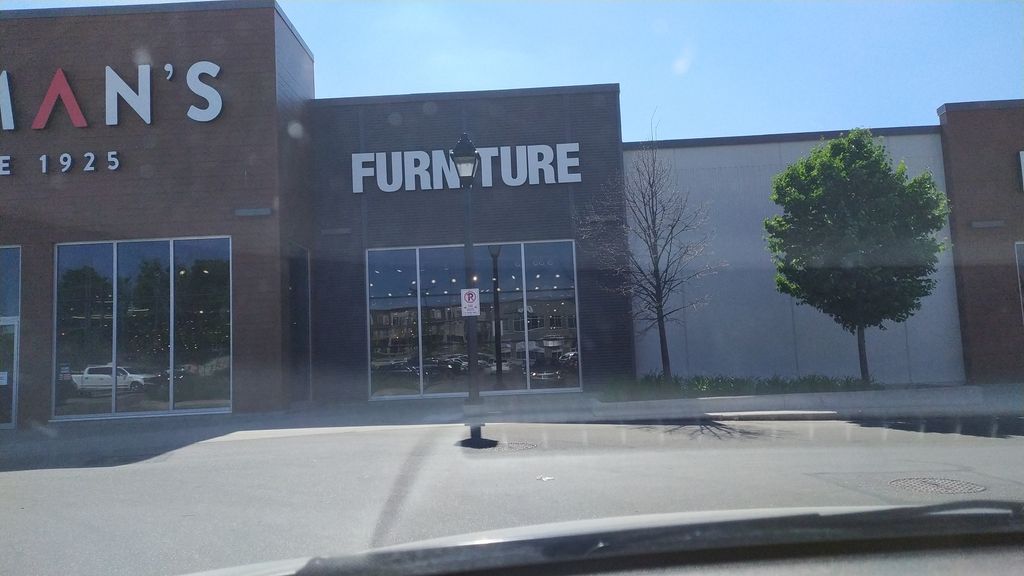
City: kitchener-waterloo